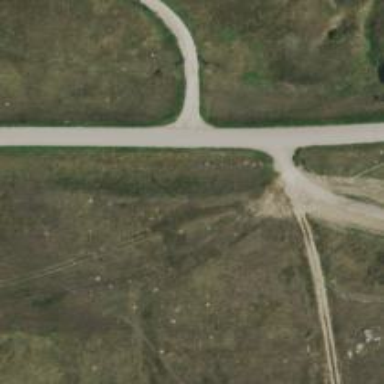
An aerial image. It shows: Tertiary road.